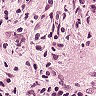
Metastatic tissue present: yes